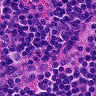
Metastatic tissue present: no